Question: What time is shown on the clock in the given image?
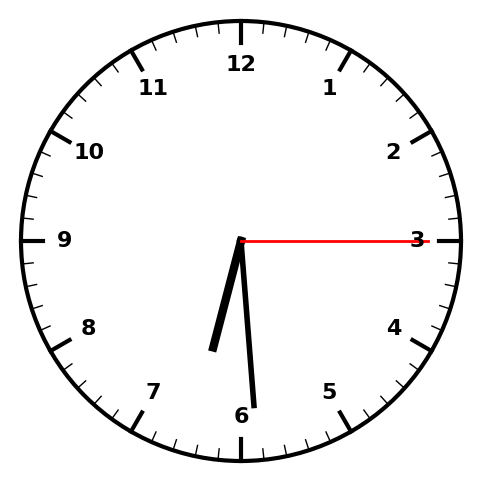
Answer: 06:29:15